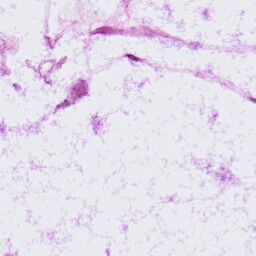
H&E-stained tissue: LymphNode